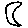
Label: moon